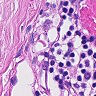
Metastatic tissue present: no